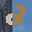
Label: 2